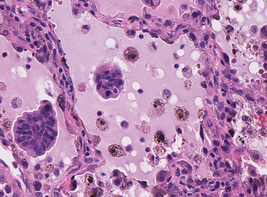
Tumor epithelial tissue: yes
Tumor-associated stroma tissue: yes
Normal tissue: no